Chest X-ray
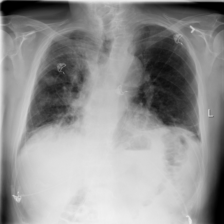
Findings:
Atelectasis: negative
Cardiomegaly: negative
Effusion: negative
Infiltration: positive
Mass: negative
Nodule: negative
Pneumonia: negative
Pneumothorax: negative
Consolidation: positive
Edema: negative
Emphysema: negative
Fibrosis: negative
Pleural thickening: positive
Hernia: negative